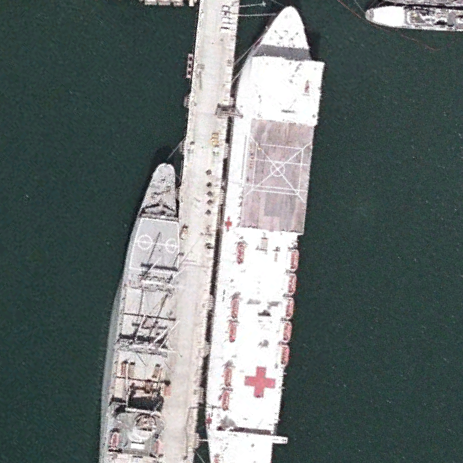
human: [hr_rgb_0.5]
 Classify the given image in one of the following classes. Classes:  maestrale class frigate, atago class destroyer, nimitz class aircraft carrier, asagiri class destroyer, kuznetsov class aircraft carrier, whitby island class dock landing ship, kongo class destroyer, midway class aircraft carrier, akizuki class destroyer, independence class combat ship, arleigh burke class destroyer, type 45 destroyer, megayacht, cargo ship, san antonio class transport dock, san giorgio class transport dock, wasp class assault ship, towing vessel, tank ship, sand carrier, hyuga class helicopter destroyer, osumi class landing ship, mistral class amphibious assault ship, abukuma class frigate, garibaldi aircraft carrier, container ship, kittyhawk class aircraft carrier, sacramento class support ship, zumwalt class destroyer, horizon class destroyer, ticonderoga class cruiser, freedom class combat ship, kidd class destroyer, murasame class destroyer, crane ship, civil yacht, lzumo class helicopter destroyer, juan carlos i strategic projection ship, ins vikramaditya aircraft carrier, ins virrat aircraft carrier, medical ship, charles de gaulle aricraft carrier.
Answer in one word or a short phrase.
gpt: Medical ship